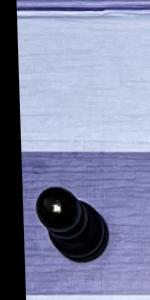
Label: Pawn_Black